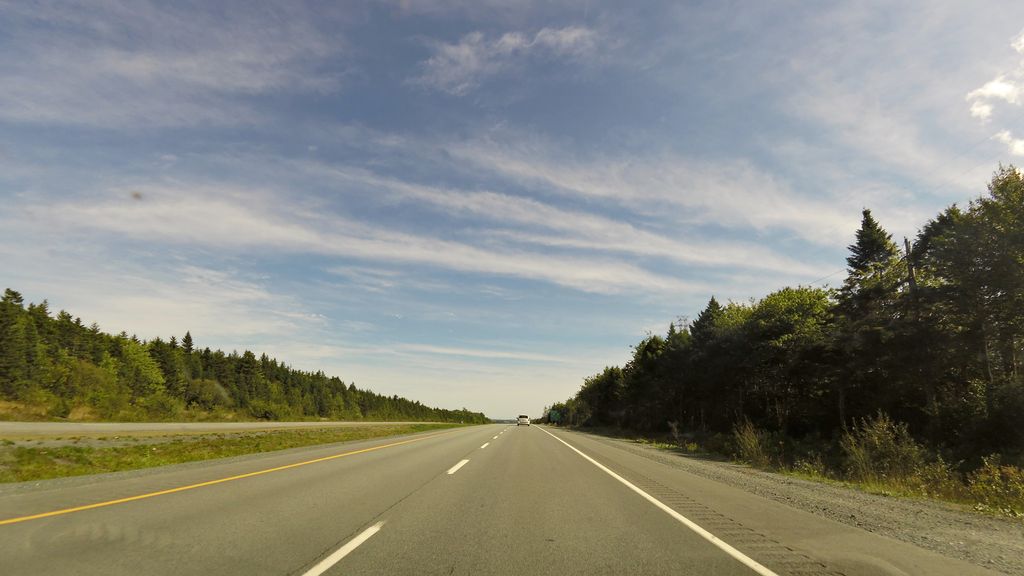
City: halifax